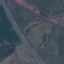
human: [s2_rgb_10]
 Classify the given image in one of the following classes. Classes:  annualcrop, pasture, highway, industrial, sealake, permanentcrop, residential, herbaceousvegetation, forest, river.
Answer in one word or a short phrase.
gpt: Highway